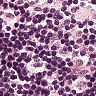
Metastatic tissue present: no